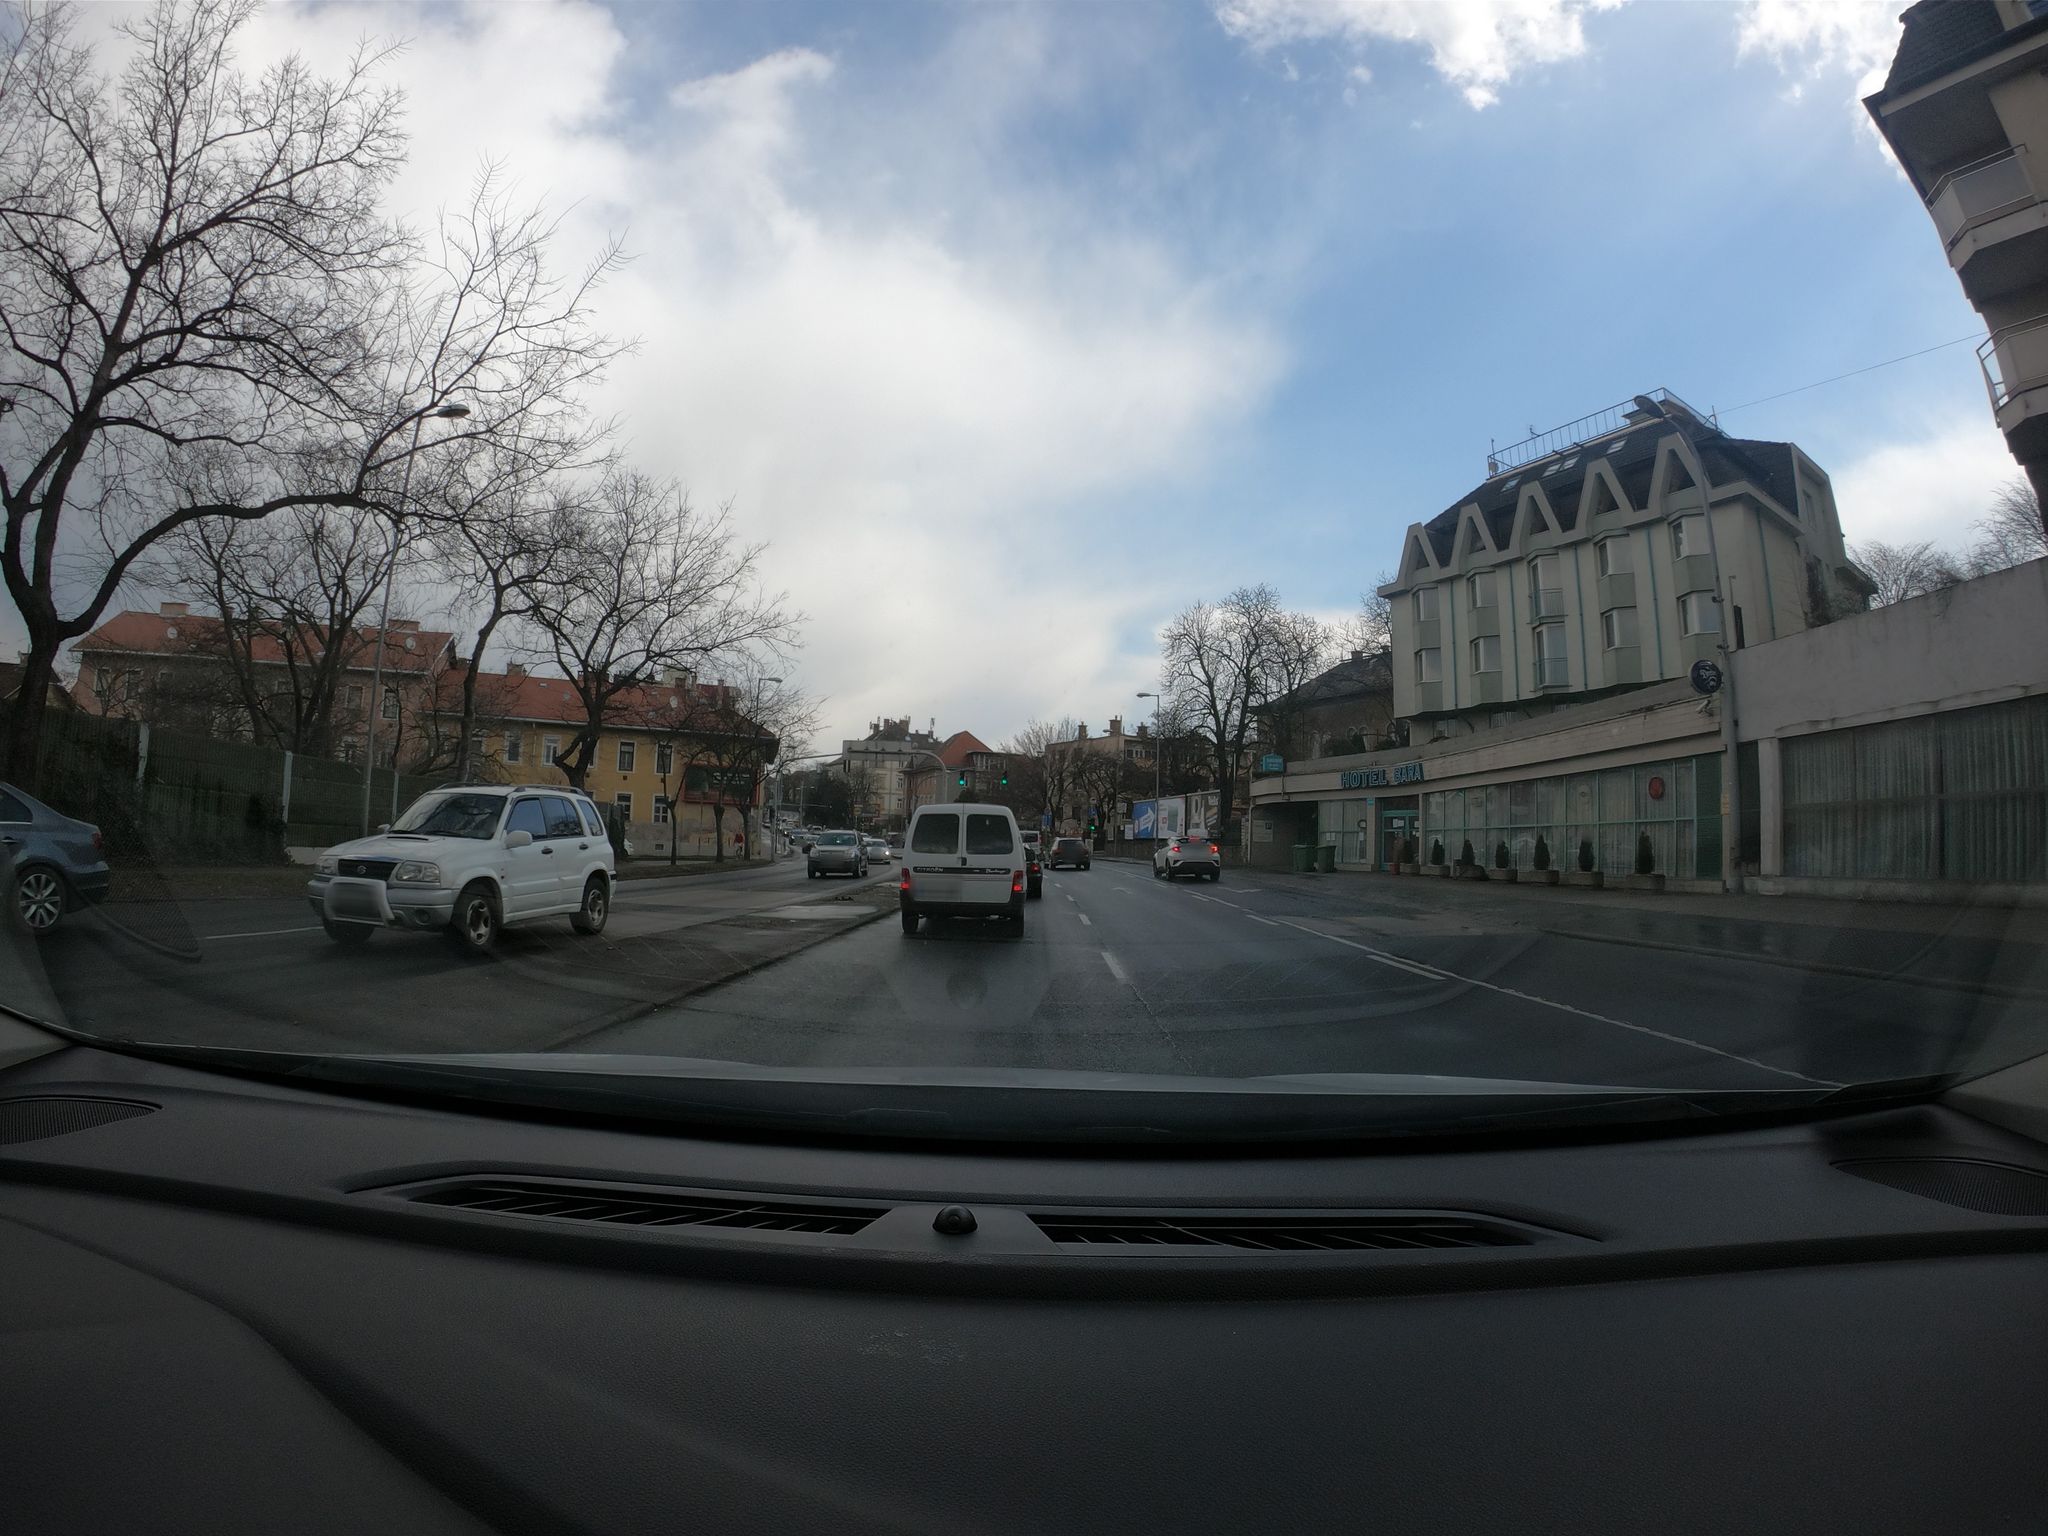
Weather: cloudy
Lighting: day
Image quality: good
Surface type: driving surface
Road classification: primary
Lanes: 3
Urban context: urban centre
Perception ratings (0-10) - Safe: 7.57, Lively: 8.85, Beautiful: 4.72, Boring: 1.64, Depressing: 0.83, Wealthy: 3.9